Field crop: maize
Growth stage: 2
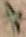
Species: atriplex